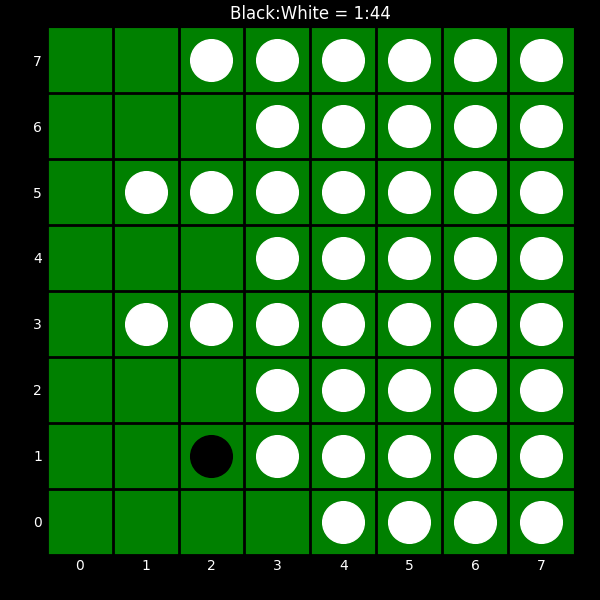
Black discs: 1
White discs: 44